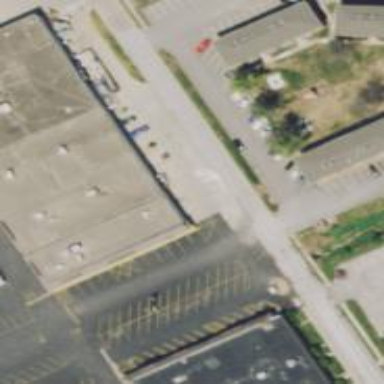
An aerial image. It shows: Retail building.